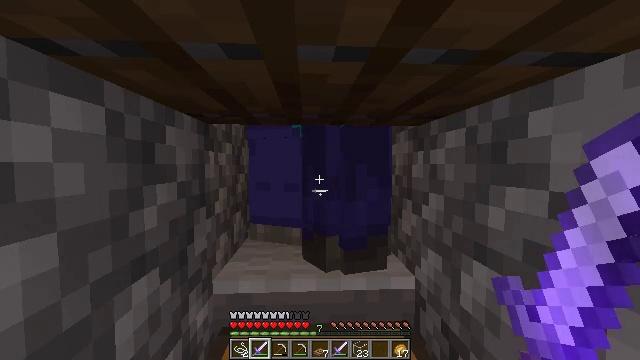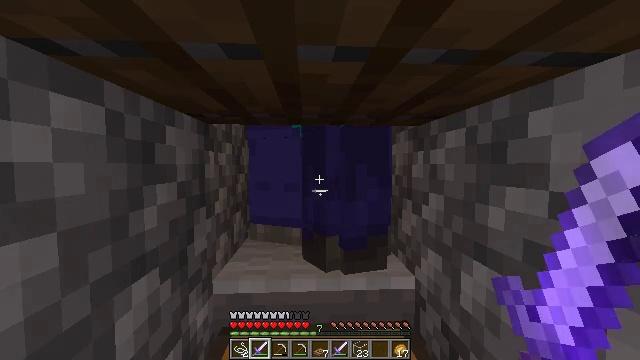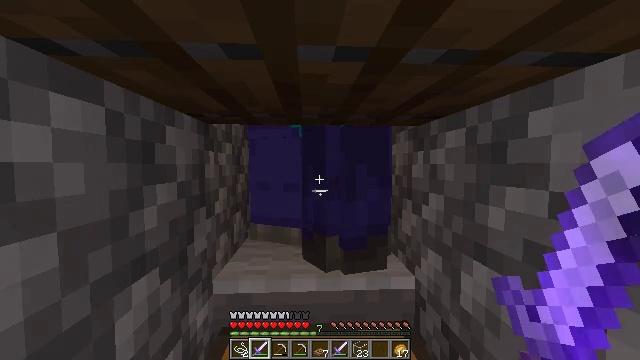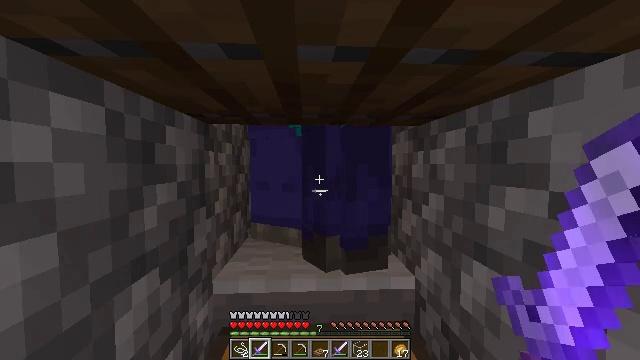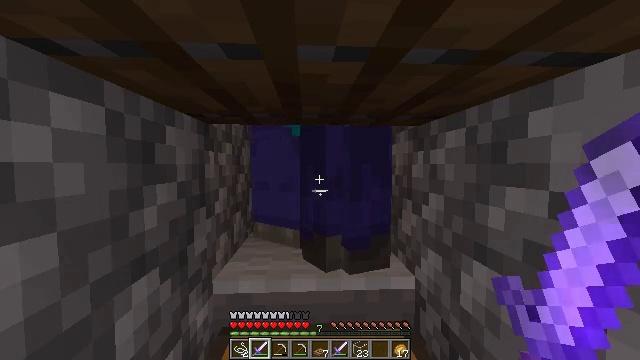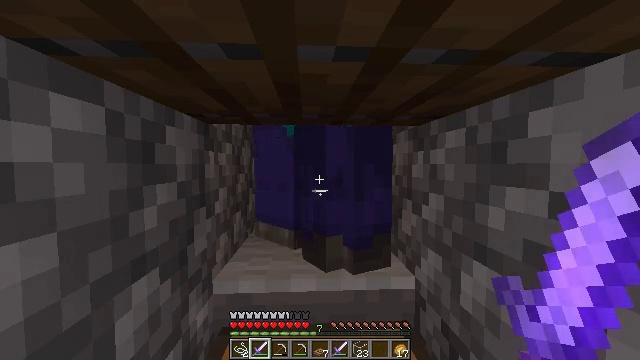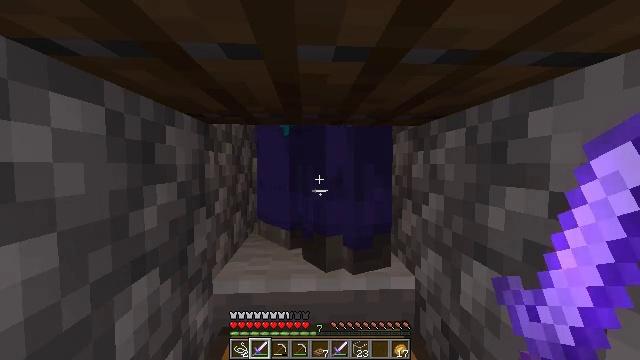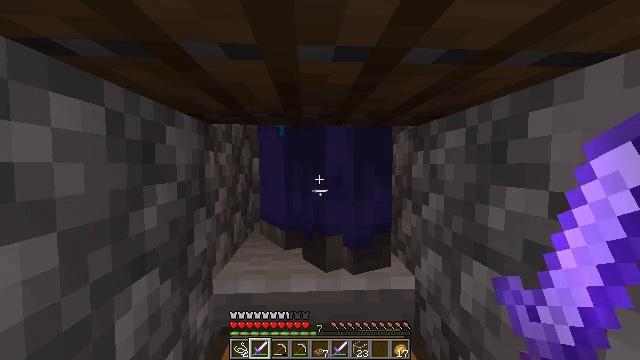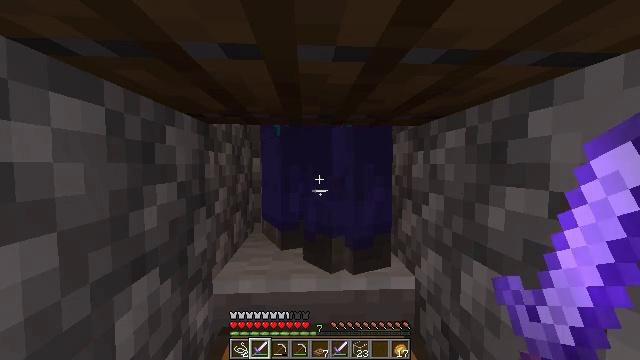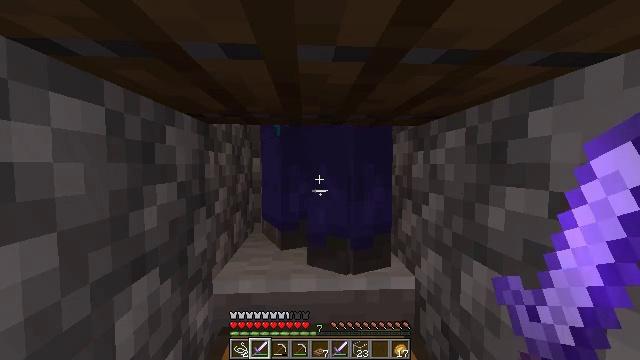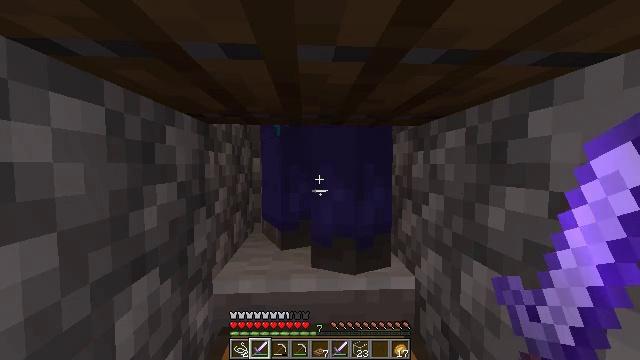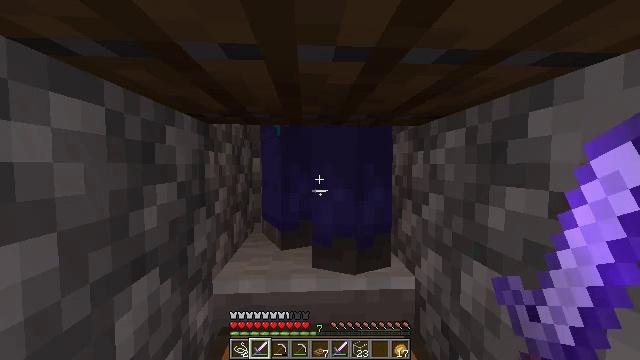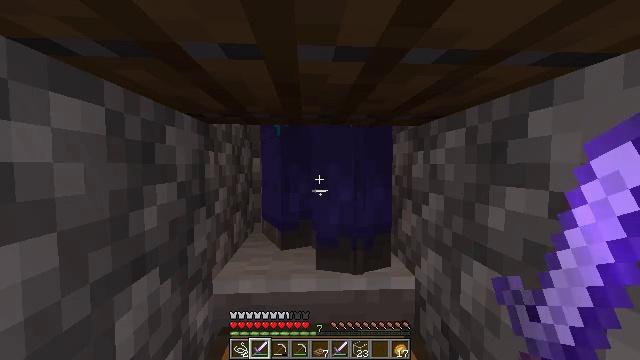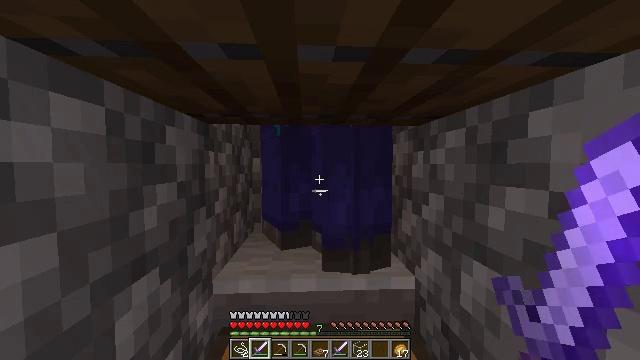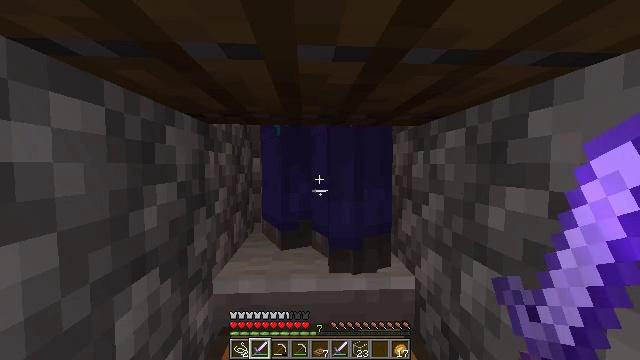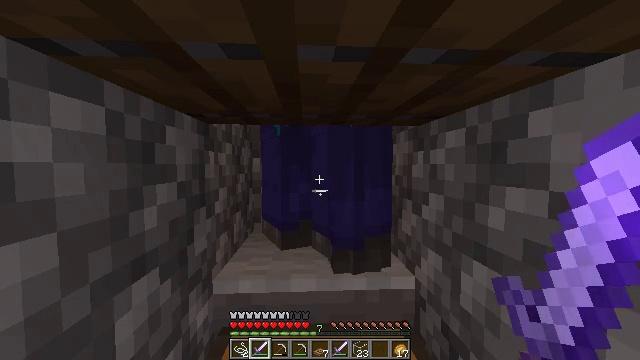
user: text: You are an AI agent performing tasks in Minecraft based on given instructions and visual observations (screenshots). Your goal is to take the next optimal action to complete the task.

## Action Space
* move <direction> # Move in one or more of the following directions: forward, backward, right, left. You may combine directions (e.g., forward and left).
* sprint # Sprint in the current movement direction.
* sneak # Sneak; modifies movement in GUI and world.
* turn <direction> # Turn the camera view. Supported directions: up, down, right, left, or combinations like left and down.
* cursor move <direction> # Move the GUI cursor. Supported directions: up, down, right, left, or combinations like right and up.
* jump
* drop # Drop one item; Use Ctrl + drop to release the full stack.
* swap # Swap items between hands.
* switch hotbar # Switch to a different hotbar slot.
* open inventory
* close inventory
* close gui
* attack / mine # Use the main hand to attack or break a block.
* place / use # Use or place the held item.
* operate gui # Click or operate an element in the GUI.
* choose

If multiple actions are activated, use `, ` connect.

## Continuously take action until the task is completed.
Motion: motion action
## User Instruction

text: Kill a zombie.
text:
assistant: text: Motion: no_op
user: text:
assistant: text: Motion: no_op
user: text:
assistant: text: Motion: no_op
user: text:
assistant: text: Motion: no_op
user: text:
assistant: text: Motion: no_op
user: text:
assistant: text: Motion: no_op
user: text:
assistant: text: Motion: no_op
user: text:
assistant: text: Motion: no_op
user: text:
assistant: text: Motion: no_op
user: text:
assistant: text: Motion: no_op
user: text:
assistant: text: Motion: no_op
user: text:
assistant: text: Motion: no_op
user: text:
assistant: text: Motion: no_op
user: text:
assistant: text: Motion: no_op
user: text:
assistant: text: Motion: no_op
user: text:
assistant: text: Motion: no_op
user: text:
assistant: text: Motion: no_op
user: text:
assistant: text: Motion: no_op
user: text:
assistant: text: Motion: no_op
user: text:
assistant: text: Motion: no_op
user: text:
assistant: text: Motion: no_op
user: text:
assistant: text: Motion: no_op
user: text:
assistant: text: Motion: no_op
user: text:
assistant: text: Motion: no_op
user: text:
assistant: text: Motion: no_op
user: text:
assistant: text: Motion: no_op
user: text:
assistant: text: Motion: no_op
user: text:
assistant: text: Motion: no_op
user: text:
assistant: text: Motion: no_op
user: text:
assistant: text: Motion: no_op